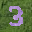
Label: 3